Brain MRI, t2w sequence, axial 2D slice.
Patient: age 33, sex F, weight 78 kg, height 1.78 m
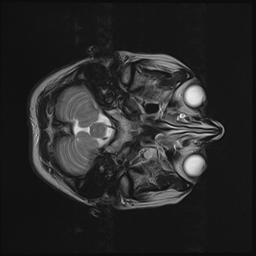